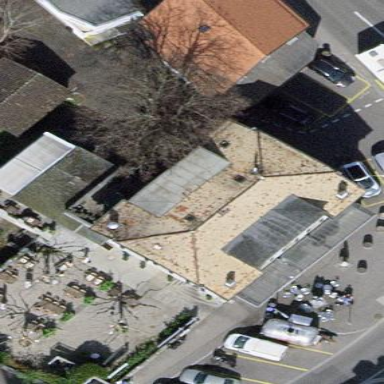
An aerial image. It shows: Retail building.